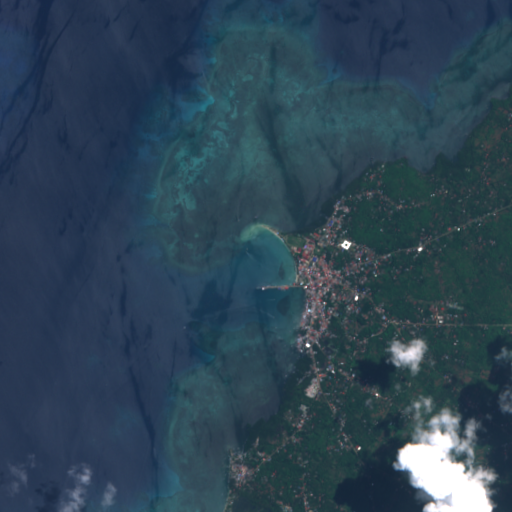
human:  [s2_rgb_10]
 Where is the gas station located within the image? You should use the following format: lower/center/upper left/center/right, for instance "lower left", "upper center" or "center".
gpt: The gas station is located in the center of the image.
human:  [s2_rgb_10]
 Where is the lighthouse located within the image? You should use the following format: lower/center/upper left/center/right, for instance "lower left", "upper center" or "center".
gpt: The lighthouse is located in the center of the image.
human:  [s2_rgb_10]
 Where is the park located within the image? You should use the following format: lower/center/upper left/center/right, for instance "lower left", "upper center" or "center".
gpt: The park is located in the lower center of the image.
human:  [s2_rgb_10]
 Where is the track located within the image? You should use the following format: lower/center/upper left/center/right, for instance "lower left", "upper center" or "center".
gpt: The track is located in the center of the image.
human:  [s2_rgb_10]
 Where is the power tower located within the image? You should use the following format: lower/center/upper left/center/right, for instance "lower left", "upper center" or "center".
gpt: There is no power tower in the image.